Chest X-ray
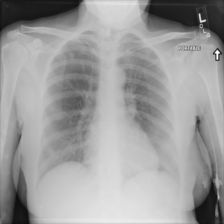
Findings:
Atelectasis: negative
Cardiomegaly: negative
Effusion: negative
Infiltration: negative
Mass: negative
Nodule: negative
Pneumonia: negative
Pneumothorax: negative
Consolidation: negative
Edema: negative
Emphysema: negative
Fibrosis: negative
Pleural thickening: negative
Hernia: negative